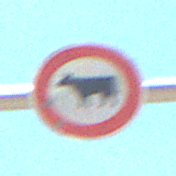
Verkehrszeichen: VerbotViehtrieb
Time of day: Midday
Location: Outdoor (Nature)
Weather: Clear
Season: NotSpecified
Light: Natural